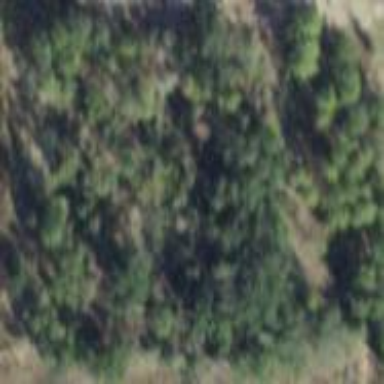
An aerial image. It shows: Mixed leaf woodland.